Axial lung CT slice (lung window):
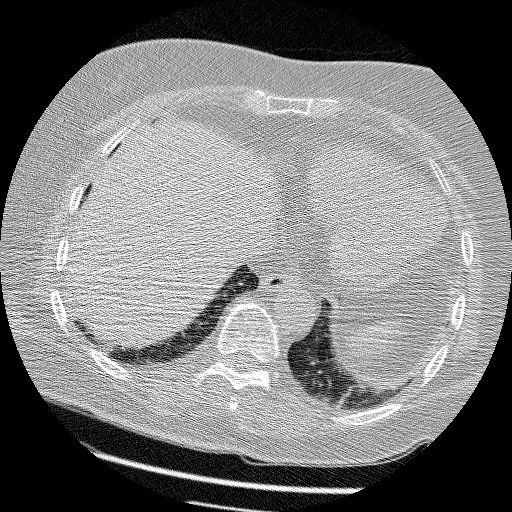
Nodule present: no